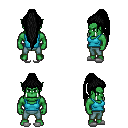
a pixel art fantasy rpg character, male body template, orc, green skin, teal pirate shirt, teal pants, black extra-long topknot hairstyle, white slippers, four views (front, back, left, right), 2x2 character sprite sheet, small pixel art, hard edges, no anti-aliasing